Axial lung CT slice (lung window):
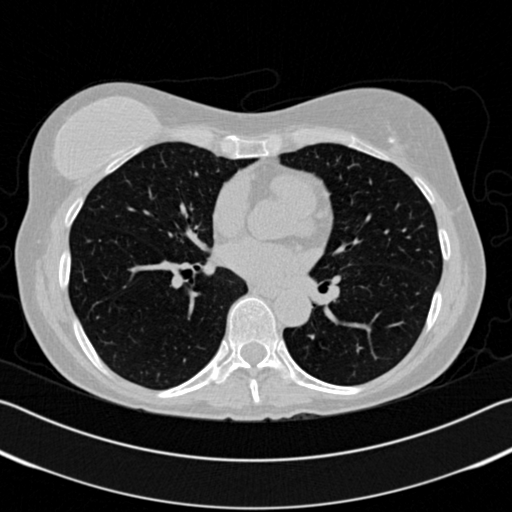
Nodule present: no